Interaction volume radius: 5 \u00c5
Interaction volume height: 35 \u00c5
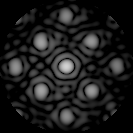
Disorder parameter: 0.2059